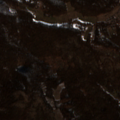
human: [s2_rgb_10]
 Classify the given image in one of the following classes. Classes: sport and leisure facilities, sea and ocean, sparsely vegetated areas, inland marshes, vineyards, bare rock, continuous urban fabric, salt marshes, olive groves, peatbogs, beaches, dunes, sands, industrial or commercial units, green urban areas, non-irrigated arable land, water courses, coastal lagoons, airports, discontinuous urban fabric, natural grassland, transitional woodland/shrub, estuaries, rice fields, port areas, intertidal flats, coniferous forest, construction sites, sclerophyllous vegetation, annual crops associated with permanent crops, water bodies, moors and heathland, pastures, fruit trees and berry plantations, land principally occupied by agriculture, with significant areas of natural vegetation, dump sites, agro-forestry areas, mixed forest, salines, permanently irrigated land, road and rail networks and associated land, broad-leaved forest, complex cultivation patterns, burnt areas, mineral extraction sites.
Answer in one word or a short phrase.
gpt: broad-leaved forest, transitional woodland/shrub